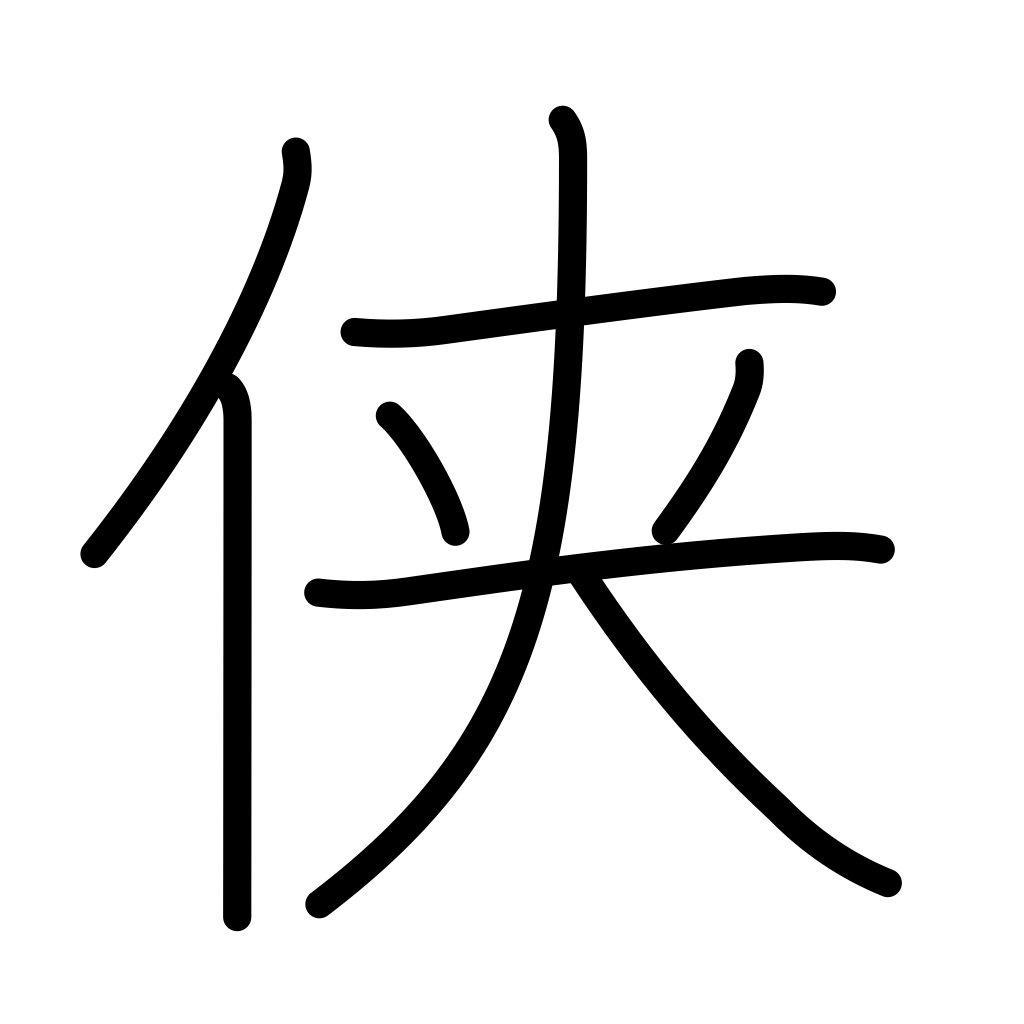
Meaning: tomboy, chivalry